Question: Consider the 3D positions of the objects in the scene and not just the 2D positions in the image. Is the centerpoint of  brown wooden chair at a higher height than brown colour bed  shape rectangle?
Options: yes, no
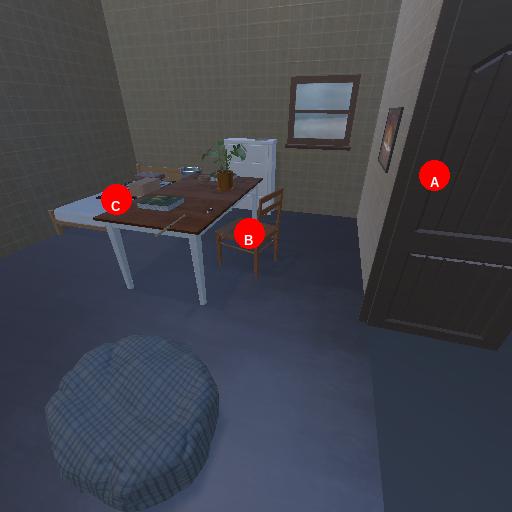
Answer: yes